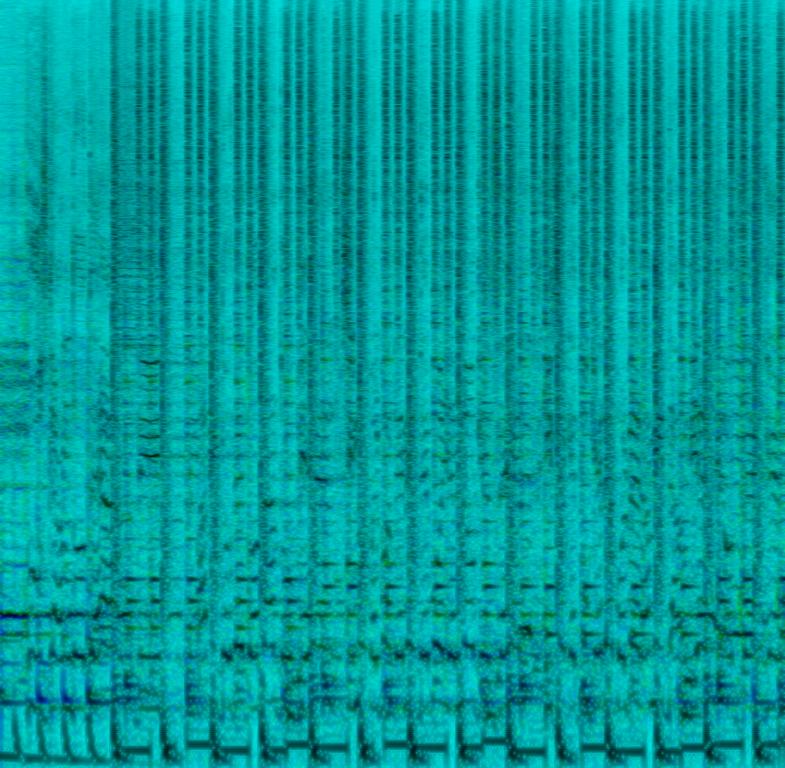
A male singer sings this exciting melody. The song is medium fast tempo with a groovy bass line, latin percussion, steady drum rhythm, groovy bass line and keyboard accompaniment. The song is exciting and fun. The song is a modern Latin pop dance hit.